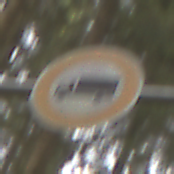
Verkehrszeichen: VerbotFuerKraftfahrzeugeUeberDreiKommaFuenfTonnen
Umgebung: Outdoor, Nature
Tageszeit: MorningAfternoon
Wetter: Overcast
Licht: Natural
Jahreszeit: Winter
Kontrast: LowContrast